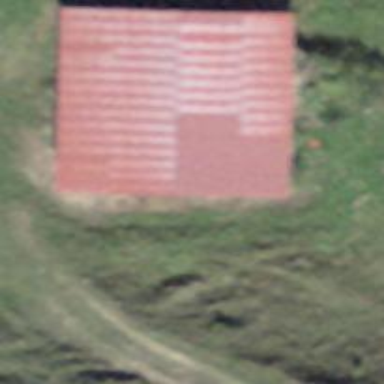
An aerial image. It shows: Farm auxiliary building.